Field crop: tomato
Growth stage: 1
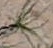
Species: cyperus